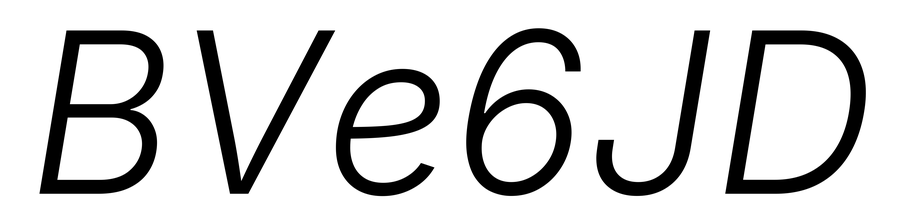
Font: Inter-Italic_Light_Italic